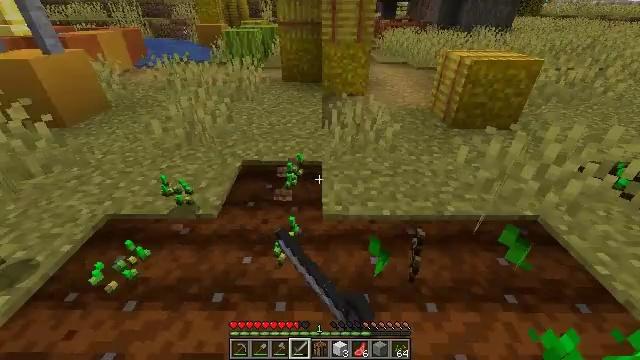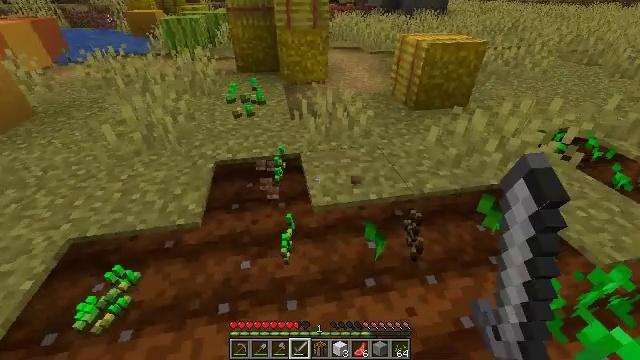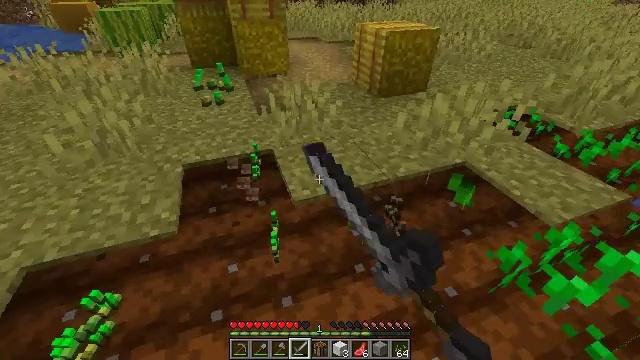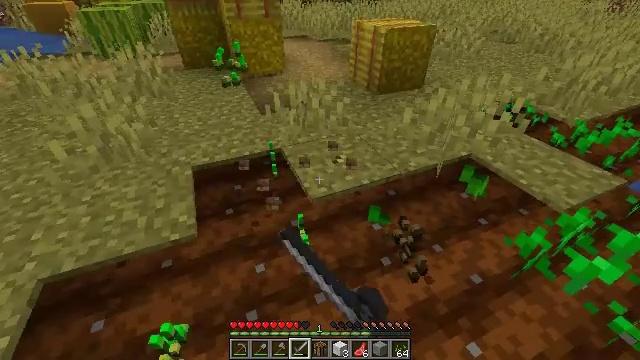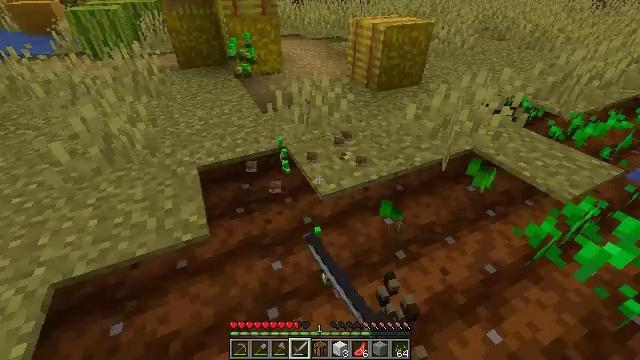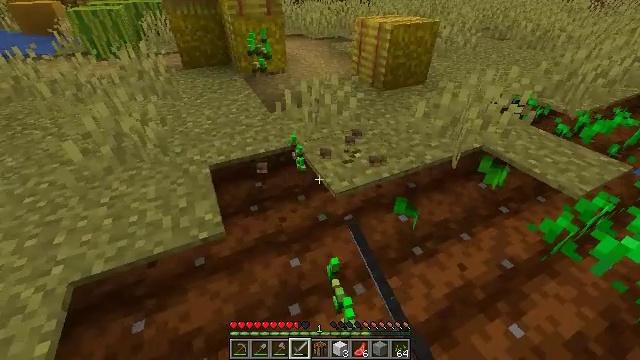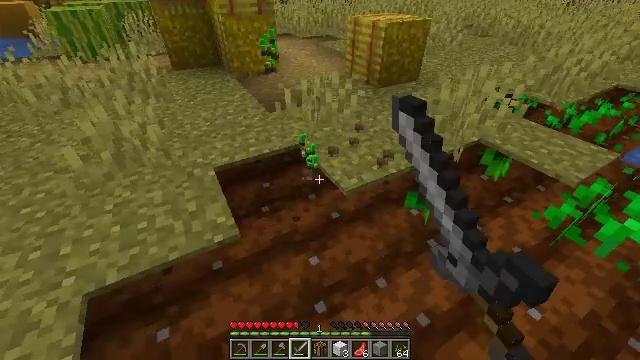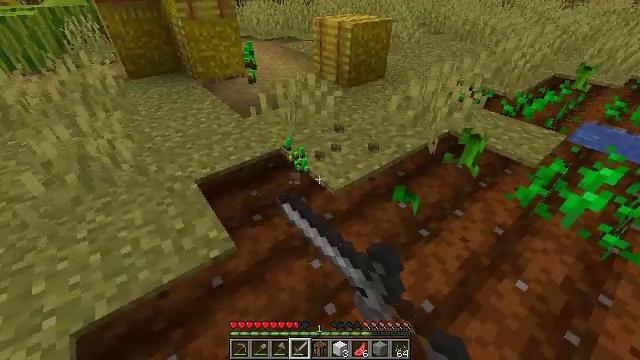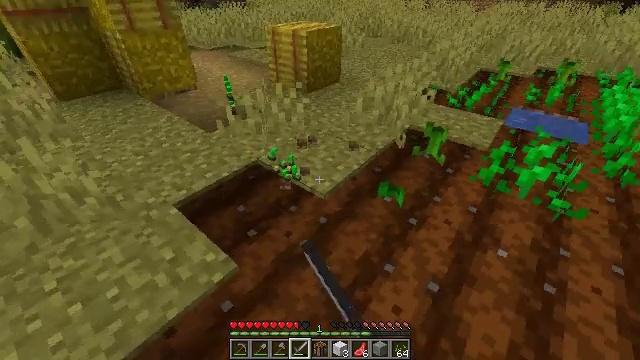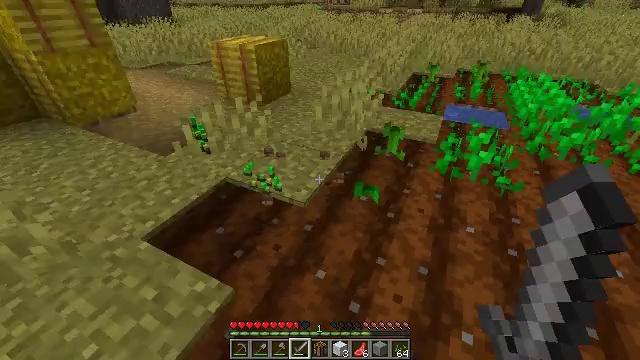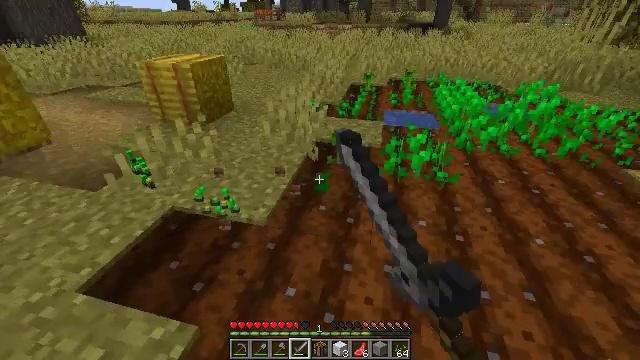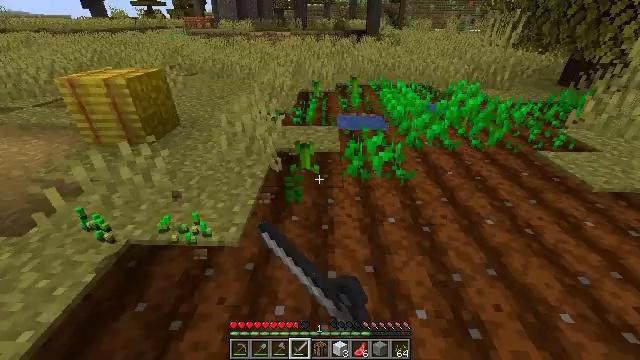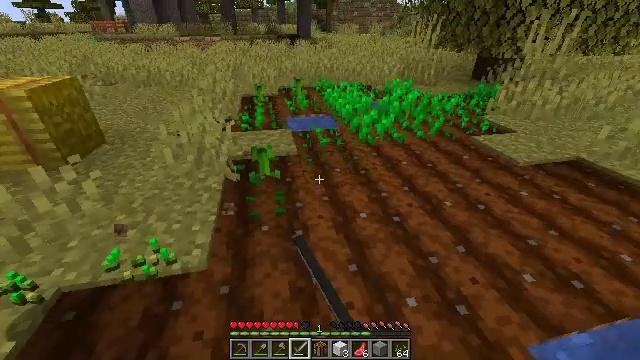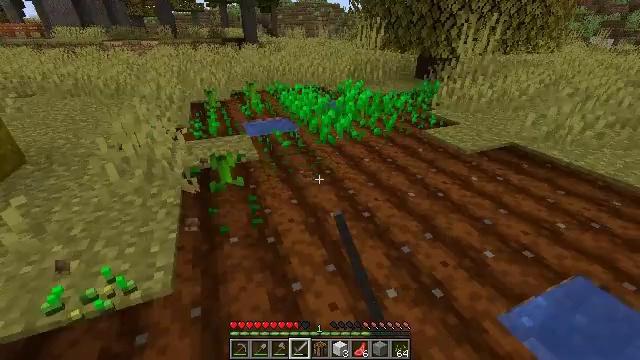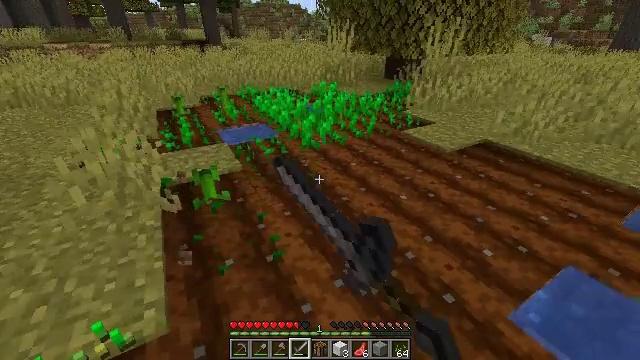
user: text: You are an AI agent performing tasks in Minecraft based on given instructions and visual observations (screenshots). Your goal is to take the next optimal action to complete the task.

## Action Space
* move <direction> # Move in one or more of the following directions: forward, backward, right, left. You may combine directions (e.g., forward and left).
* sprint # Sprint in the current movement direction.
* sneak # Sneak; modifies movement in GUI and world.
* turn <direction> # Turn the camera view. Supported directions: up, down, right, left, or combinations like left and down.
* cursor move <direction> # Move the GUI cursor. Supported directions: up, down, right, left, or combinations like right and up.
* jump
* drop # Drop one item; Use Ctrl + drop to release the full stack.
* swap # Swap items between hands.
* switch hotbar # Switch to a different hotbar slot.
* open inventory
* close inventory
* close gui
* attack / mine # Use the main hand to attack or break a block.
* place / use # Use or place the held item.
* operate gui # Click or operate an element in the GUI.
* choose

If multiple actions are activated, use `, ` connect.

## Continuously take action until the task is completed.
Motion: motion action
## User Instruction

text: Mine the melon stem to gather resources.
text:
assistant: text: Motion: move left, turn right and down, attack / mine
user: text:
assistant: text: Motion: move left, turn right and down, attack / mine
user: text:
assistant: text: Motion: move left, turn right, attack / mine
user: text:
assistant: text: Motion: move left, turn right, attack / mine
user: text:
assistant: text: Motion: move left, attack / mine
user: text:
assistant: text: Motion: move left, turn right, attack / mine
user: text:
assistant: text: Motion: move left, turn right, attack / mine
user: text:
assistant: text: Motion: move left, turn right and up, attack / mine
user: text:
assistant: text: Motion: move left, turn right and up, attack / mine
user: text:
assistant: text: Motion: move forward and move left, turn right and up, attack / mine
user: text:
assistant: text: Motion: move forward and move left, turn right and up, attack / mine
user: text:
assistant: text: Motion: move forward and move left, turn right, attack / mine
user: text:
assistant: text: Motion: move forward and move left, turn right, attack / mine
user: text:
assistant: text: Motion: move forward and move left, turn right, attack / mine
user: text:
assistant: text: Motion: attack / mine